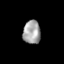
Tissue: lung
Cell type: Epithelial cells
Senescence score: 0.1529
Nuclear area (px): 400
Mean DAPI intensity: 163.798